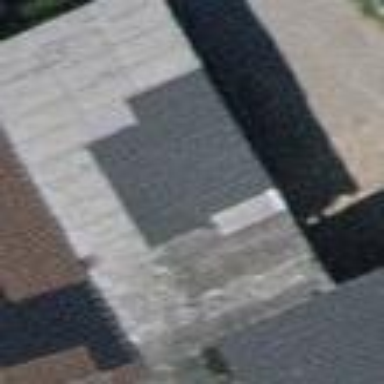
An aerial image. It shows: Warehouse building.